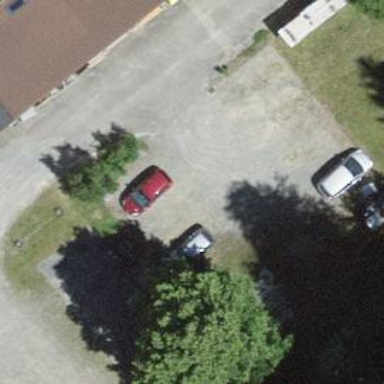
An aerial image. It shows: Parking area with surface.